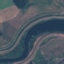
Land use / land cover: River